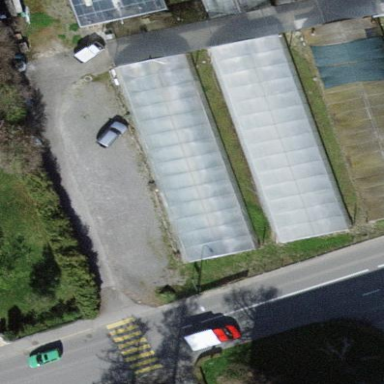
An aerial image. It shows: Greenhouse with round-shaped roof.